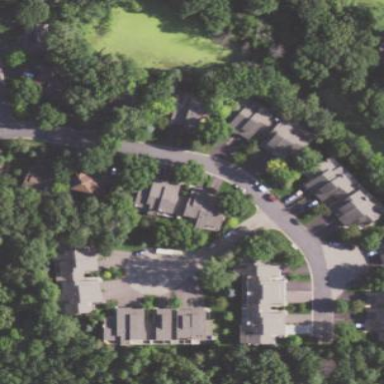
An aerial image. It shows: Residential area featuring terraced houses.